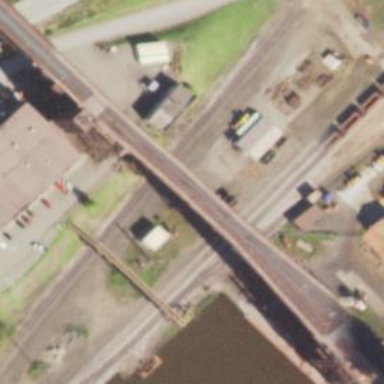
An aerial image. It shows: Viaduct bridge over railway tracks.